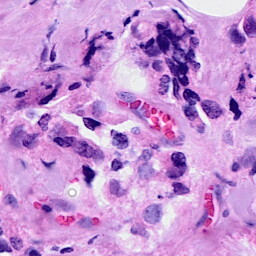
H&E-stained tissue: Breast